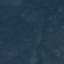
Land use / land cover: Forest